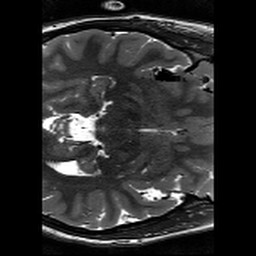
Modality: T2w
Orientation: axial